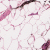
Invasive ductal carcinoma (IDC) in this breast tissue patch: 0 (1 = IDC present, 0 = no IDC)